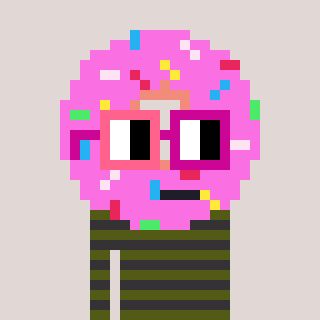
a pixel art character with square pink and red glasses, a doughnut-shaped head and a grayscale-colored body on a warm background